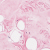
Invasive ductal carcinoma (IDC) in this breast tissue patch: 0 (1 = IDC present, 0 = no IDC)